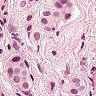
Metastatic tissue present: yes